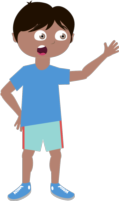
surprised boy arm up